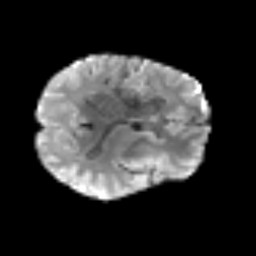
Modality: T2w
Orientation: axial
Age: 39
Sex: male
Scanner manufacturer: siemens
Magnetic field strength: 3 T
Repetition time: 3.2 s
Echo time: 0.081 s